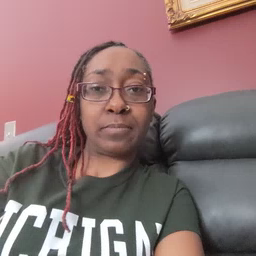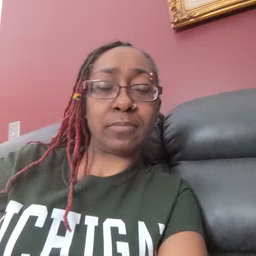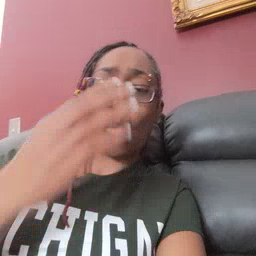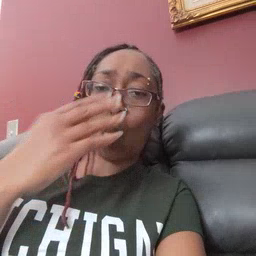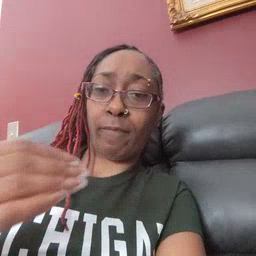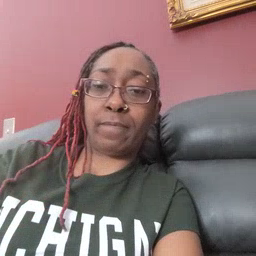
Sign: wolf